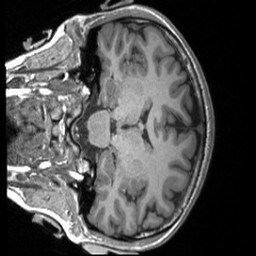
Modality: T1w
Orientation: coronal